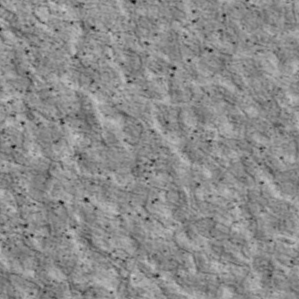
Label: non_frost